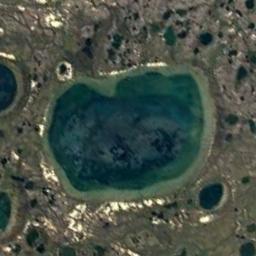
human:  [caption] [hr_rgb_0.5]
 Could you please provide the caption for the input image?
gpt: There are many lakes of different shapes and sizes .

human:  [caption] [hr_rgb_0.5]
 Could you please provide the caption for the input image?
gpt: Some lakes of different sizes lie on a flat ground and the water is deep green .

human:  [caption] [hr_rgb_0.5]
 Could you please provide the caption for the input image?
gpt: On the yellow-brown ground, There is an almost elliptical blue-blue lake with many small lakes next to it .

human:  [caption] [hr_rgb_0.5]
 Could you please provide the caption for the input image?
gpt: The lake is dark green .

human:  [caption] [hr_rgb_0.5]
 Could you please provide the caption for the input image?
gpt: There are many lakes in a wetland .